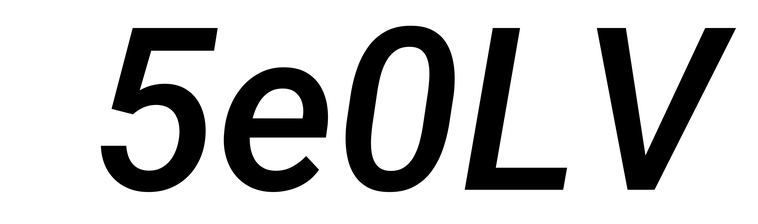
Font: Roboto-Italic_Medium_Italic